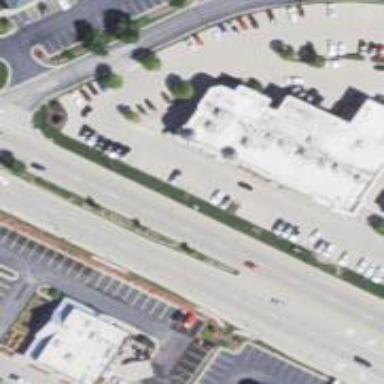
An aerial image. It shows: Retail building.